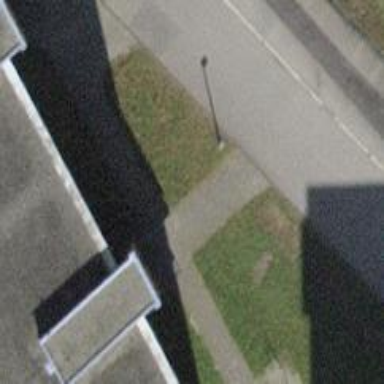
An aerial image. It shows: Footway made of paving stones.